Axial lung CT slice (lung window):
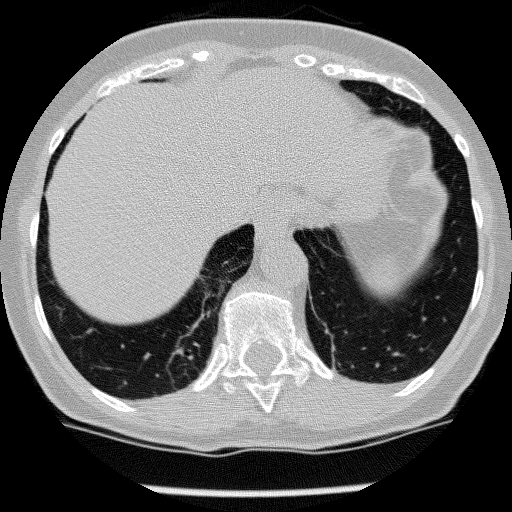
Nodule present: no